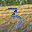
Label: 3